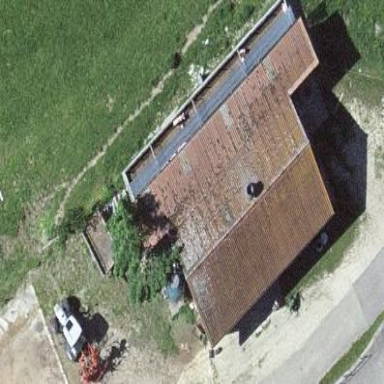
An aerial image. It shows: Sty building.